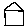
Label: house